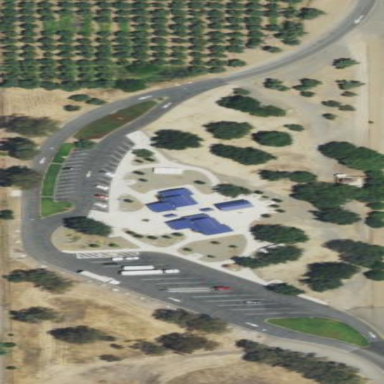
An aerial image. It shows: Rest area on the road with picnic tables.